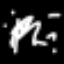
Label: fork